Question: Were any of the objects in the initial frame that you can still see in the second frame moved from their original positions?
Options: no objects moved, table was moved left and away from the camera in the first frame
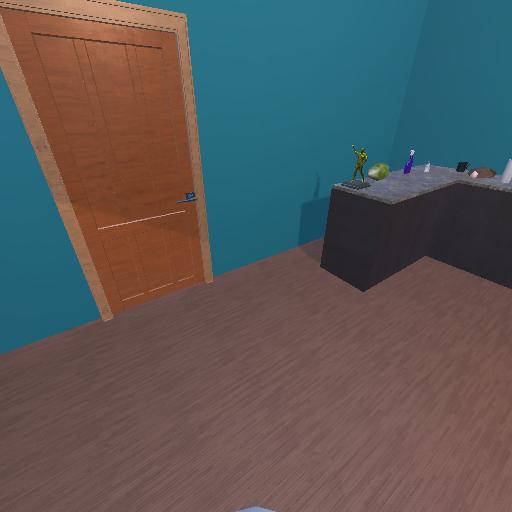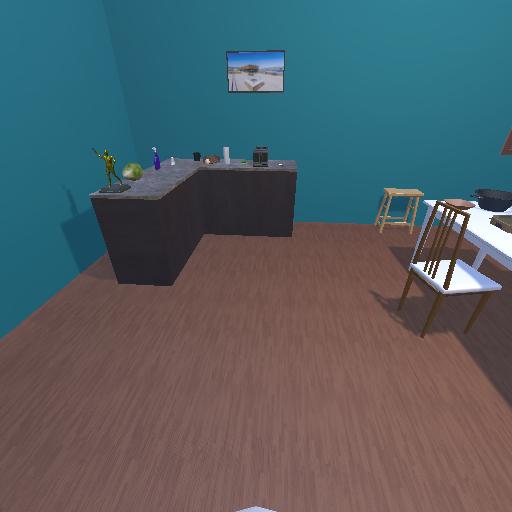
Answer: no objects moved